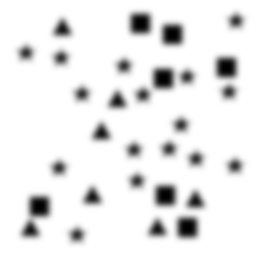
Squares: 7
Triangles: 7
Stars: 16
Total shapes: 30